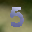
Label: 5